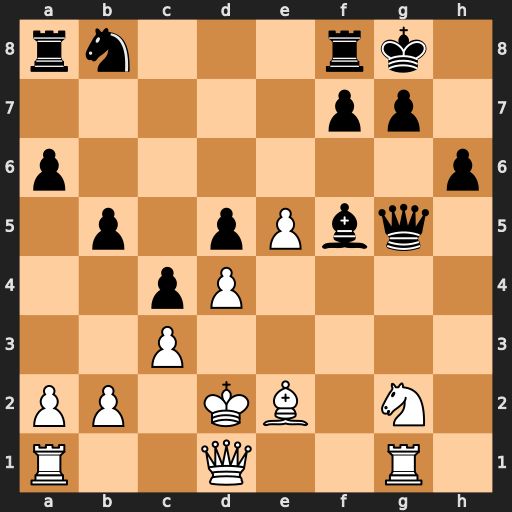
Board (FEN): rn3rk1/5pp1/p6p/1p1pPbq1/2pP4/2P5/PP1KB1N1/R2Q2R1
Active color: w
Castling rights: -
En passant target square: -
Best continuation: Ne3 Qxe3+ Kxe3